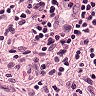
Metastatic tissue present: no